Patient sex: F
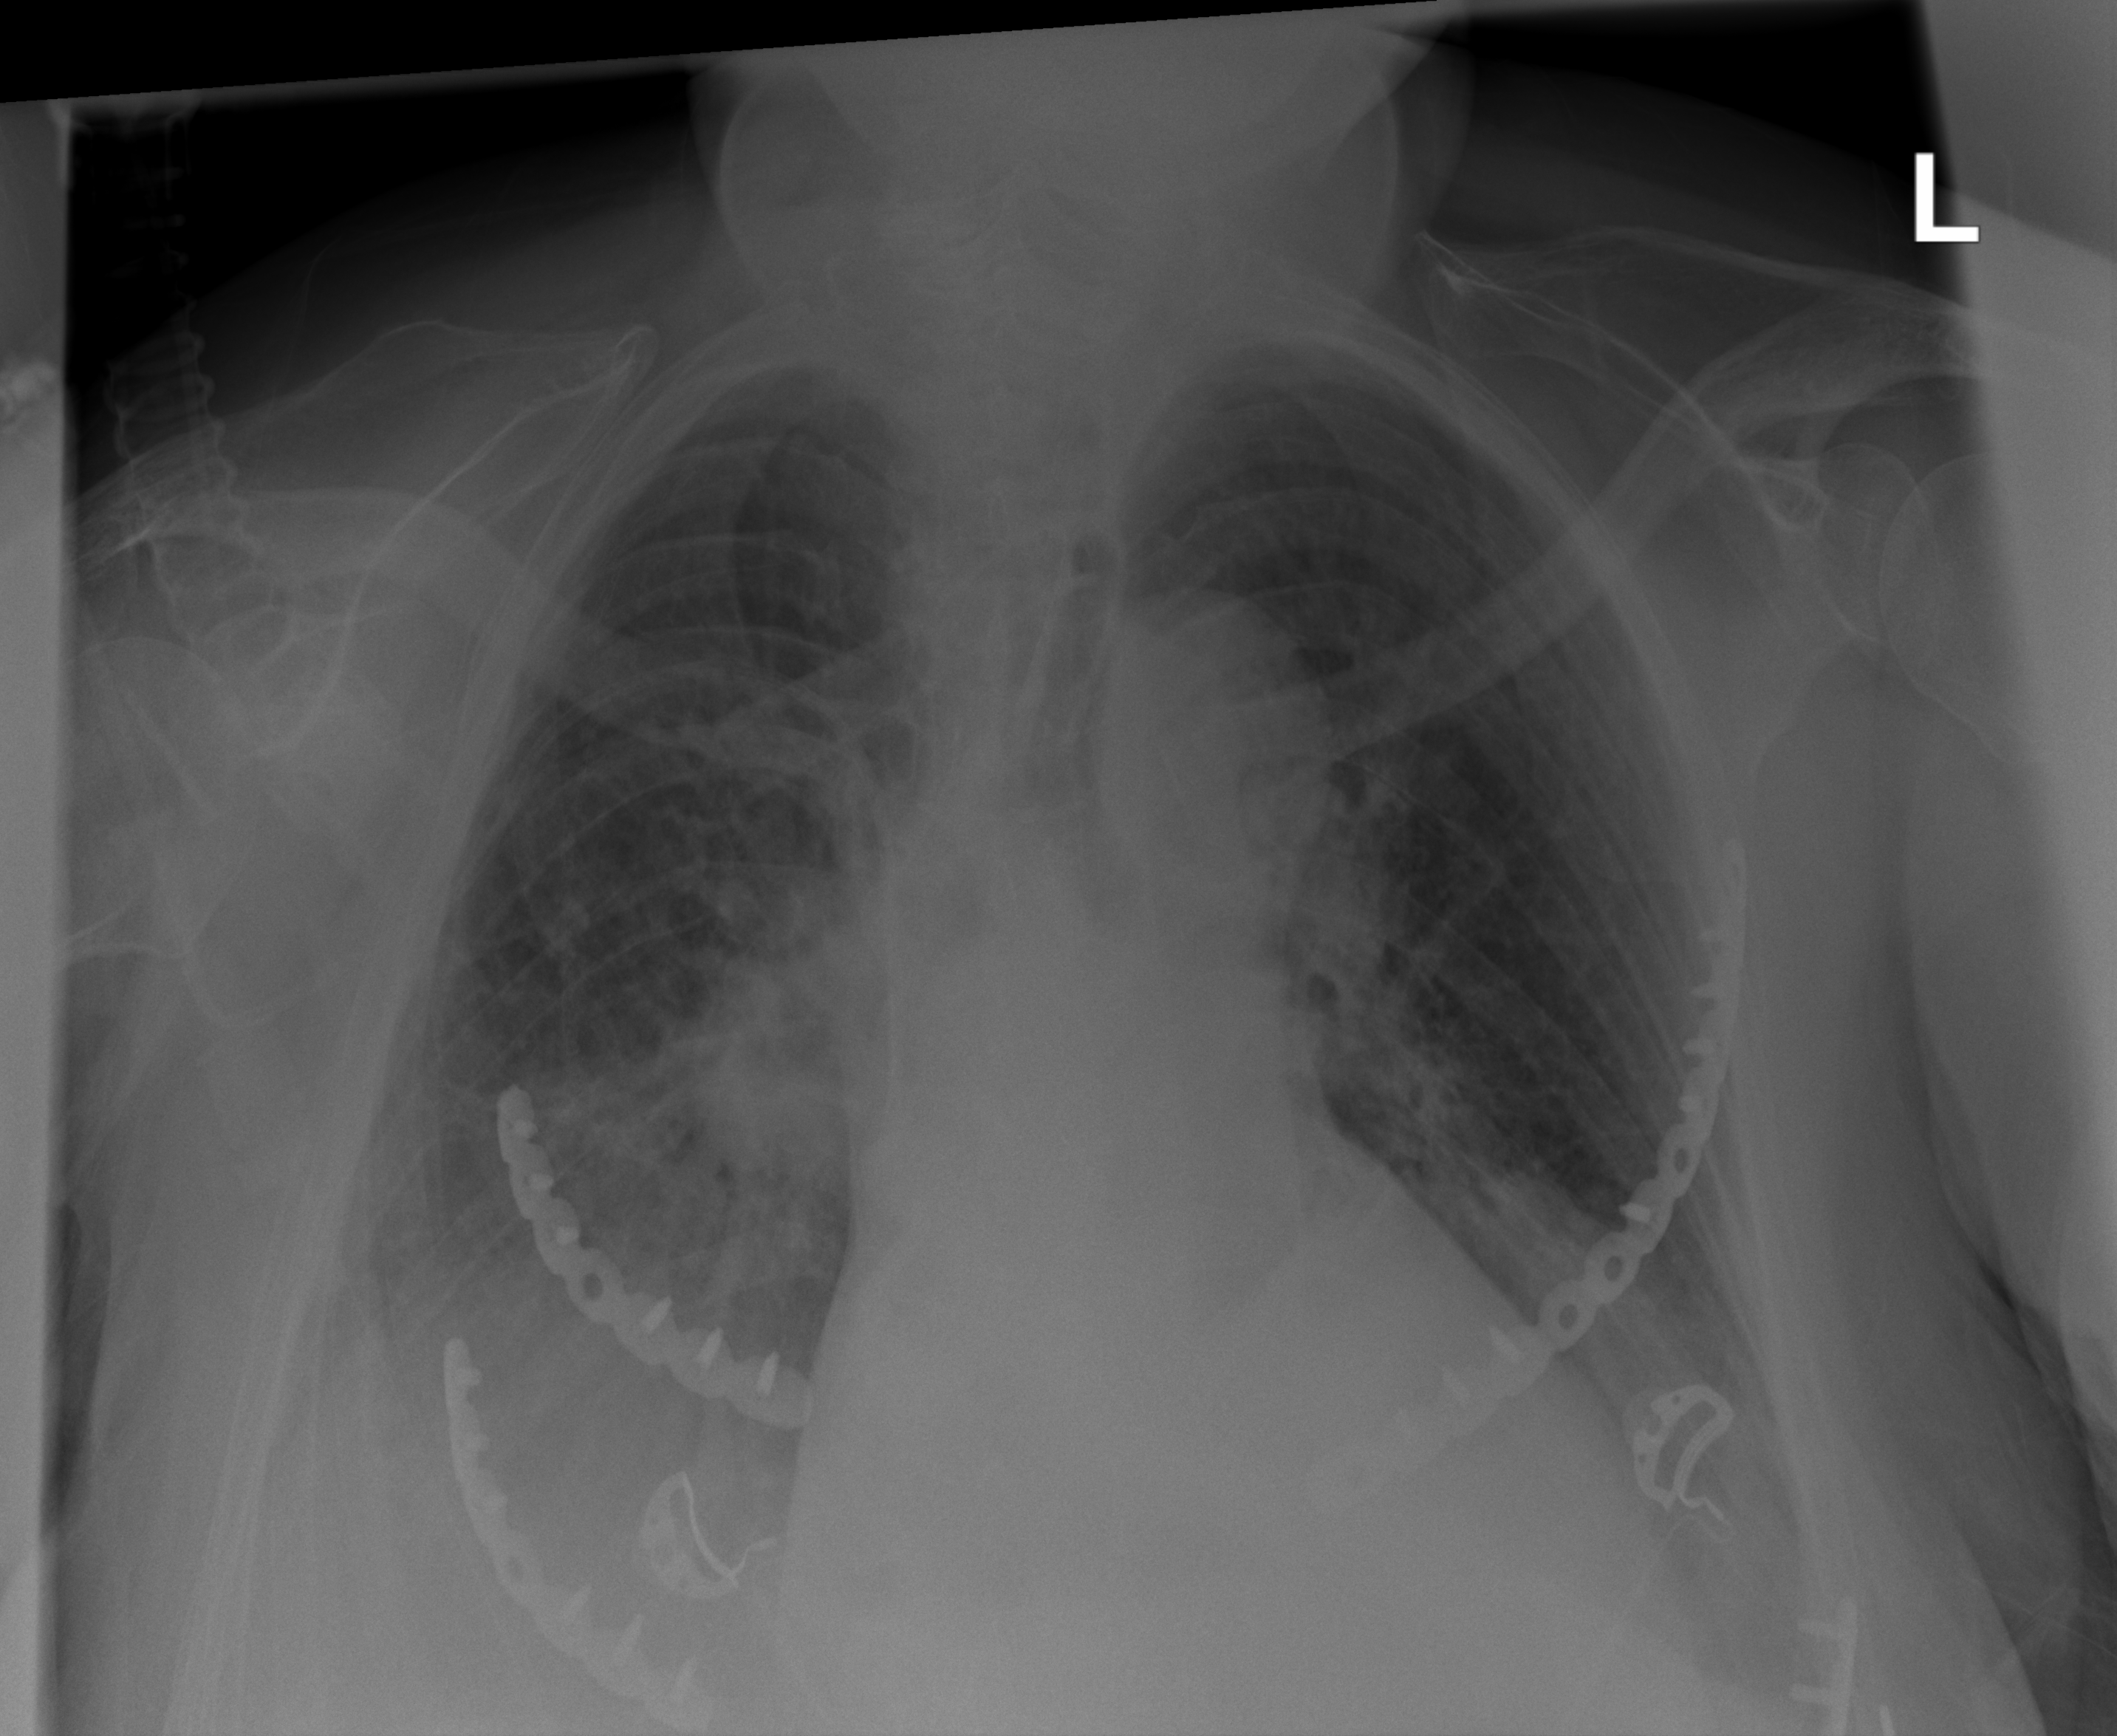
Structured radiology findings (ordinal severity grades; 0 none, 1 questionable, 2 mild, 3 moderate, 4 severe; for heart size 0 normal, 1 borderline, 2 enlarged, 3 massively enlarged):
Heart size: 2
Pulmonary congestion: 2
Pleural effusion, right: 2
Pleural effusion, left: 2
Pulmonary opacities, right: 1
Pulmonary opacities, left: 1
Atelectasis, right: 2
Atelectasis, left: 2